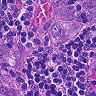
Metastatic tissue present: yes